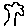
Label: tree